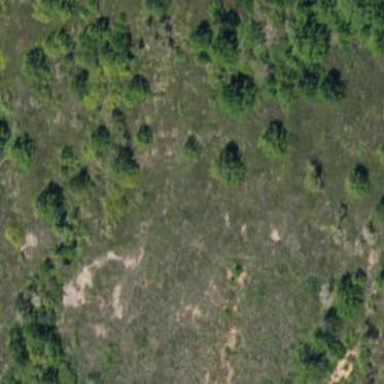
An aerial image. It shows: Patch of scrub vegetation.